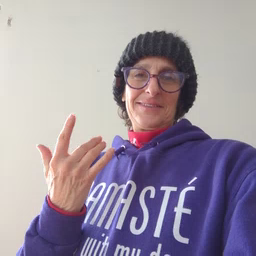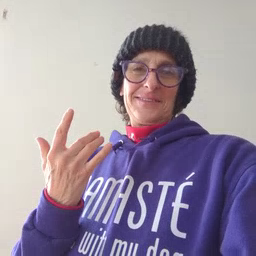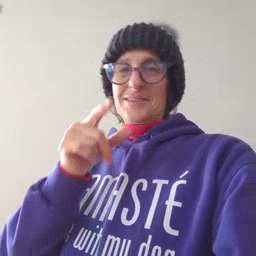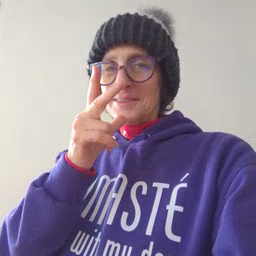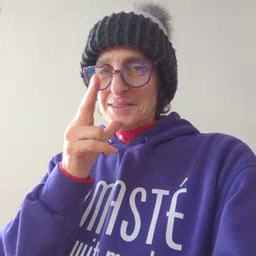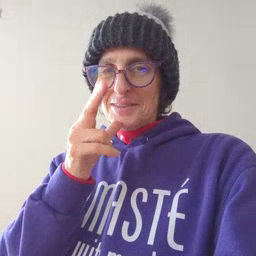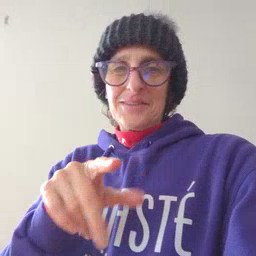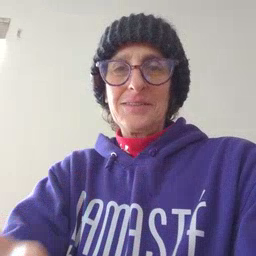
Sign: hen